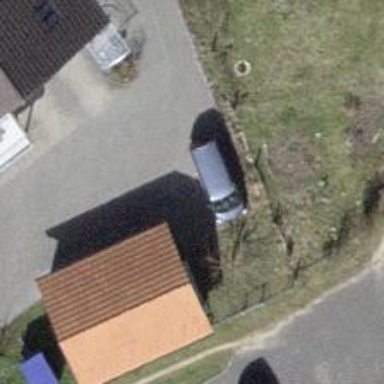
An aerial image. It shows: Driveway made of paving stones.